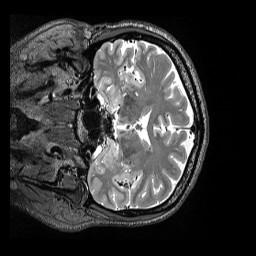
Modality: T2w
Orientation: coronal
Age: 52
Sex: male
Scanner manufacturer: siemens
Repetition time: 3.2 s